Question: I am trying to mark a 'text' input box as in Javascript.
'''
<input id="edName" type="text" id="name">
'''
If the field is initially marked as 'required':
'''
<form>
<input id="edName" type="text" id="name" required><br>
<input type="submit" value="Search">
</form>
'''
when the user tries to submit they are given a validation error:

But now I want to set the 'required' attribute at , through Javascript:
'''
<form>
<input id="edName" type="text" id="name"><br>
<input type="submit" value="Search">
</form>
'''
with the corresponding script:
'''
//recommended W3C HTML5 syntax for boolean attributes
document.getElementById("edName").attributes["required"] = "";
'''
Except when I submit now, there is no validation check, no block.
What is the way to set an ?
<URL>
# What's the value of the attribute, you ask?
The HTML5 validation <URL> as a 'Boolean':
>
## 4.10.7.3.4 The required attribute
The 'required' attribute is a <URL>. When specified, the element is required.
There is a lot of hand-wringing about how to define a 'boolean' attribute. The HTML5 spec notes:
> The presence of a boolean attribute on an element represents the true value, and the absence of the attribute represents the false value.If the attribute is present, its value must either be the empty string or a value that is an ASCII case-insensitive match for the attribute's canonical name, with no leading or trailing whitespace.
This means that you can specify a 'required' attribute two different ways:
'''
edName.attributes.required = ""; //the empty string
edName.attributes.required = "required"; //the attribute's canonical name
'''
# But what is the value of the attribute really?
When you look at <URL>, you'll notice that if the 'required' attribute is defined in the markup:
'''
<input id="edName" type="text" id="name" required>
'''
Then the attribute's value is the empty string, nor the canonical name of the attribute:
'''
edName.attributes.required = [object Attr]
'''
That might lead to a solution.
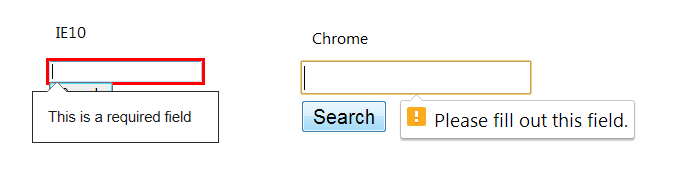
Answer: # Short version
'''
element.setAttribute("required", ""); //turns required on
element.required = true; //turns required on through reflected attribute
jQuery(element).attr('required', ''); //turns required on
$("#elementId").attr('required', ''); //turns required on
element.removeAttribute("required"); //turns required off
element.required = false; //turns required off through reflected attribute
jQuery(element).removeAttr('required'); //turns required off
$("#elementId").removeAttr('required'); //turns required off
if (edName.hasAttribute("required")) { } //check if required
if (edName.required) { } //check if required using reflected attribute
'''
# Long Version
Once T.J. Crowder managed to point out <URL>, i learned that following syntax is :
'''
element.attributes["name"] = value; //bad! Overwrites the HtmlAttribute object
element.attributes.name = value; //bad! Overwrites the HtmlAttribute object
value = element.attributes.name; //bad! Returns the HtmlAttribute object, not its value
value = element.attributes["name"]; //bad! Returns the HtmlAttribute object, not its value
'''
You go through 'element.getAttribute' and 'element.setAttribute':
'''
element.getAttribute("foo"); //correct
element.setAttribute("foo", "test"); //correct
'''
This is because the attribute actually contains a special object:
'''
element.attributes["foo"]; //returns HtmlAttribute object, not the value of the attribute
element.attributes.foo; //returns HtmlAttribute object, not the value of the attribute
'''
By setting an attribute value to "true", you are mistakenly setting it to a object, rather than the object it requires:
'''
element.attributes["foo"] = "true"; //error because "true" is not a HtmlAttribute object
element.setAttribute("foo", "true"); //error because "true" is not an HtmlAttribute object
'''
Conceptually the correct idea (expressed in a typed language), is:
'''
HtmlAttribute attribute = new HtmlAttribute();
attribute.value = "";
element.attributes["required"] = attribute;
'''
This is why:
- 'getAttribute(name)'- 'setAttribute(name, value)'
exist. They do the work on assigning the value to the HtmlAttribute object inside.
On top of this, some attribute are . This means that you can access them more nicely from Javascript:
'''
//Set the required attribute
//element.setAttribute("required", "");
element.required = true;
//Check the attribute
//if (element.getAttribute("required")) {...}
if (element.required) {...}
//Remove the required attribute
//element.removeAttribute("required");
element.required = false;
'''
What you want to do is mistakenly use the '.attributes' collection:
'''
element.attributes.required = true; //WRONG!
if (element.attributes.required) {...} //WRONG!
element.attributes.required = false; //WRONG!
'''
# Testing Cases
This led to testing around the use of a 'required' attribute, comparing the values returned through the attribute, and the reflected property
'''
document.getElementById("name").required;
document.getElementById("name").getAttribute("required");
'''
with results:
'''
HTML .required .getAttribute("required")
========================== =============== =========================
<input> false (Boolean) null (Object)
<input required> true (Boolean) "" (String)
<input required=""> true (Boolean) "" (String)
<input required="required"> true (Boolean) "required" (String)
<input required="true"> true (Boolean) "true" (String)
<input required="false"> true (Boolean) "false" (String)
<input required="0"> true (Boolean) "0" (String)
'''
Trying to access the '.attributes' collection directly is wrong. It returns the object that represents the DOM attribute:
'''
edName.attributes["required"] => [object Attr]
edName.attributes.required => [object Attr]
'''
This explains why you should never talk to the '.attributes' collect directly. You're not manipulating the of the attributes, but the objects that represent the attributes themselves.
# How to set required?
What's the correct way to set 'required' on an attribute? You have two choices, either the reflected , or through correctly setting the attribute:
'''
element.setAttribute("required", ""); //Correct
edName.required = true; //Correct
'''
Strictly speaking, any other value will "set" the attribute. But the definition of 'Boolean' attributes dictate that it should only be set to the empty string '""' to indicate . The following methods all work to the 'required' attribute,
but them:
'''
element.setAttribute("required", "required"); //valid, but not preferred
element.setAttribute("required", "foo"); //works, but silly
element.setAttribute("required", "true"); //Works, but don't do it, because:
element.setAttribute("required", "false"); //also sets required boolean to true
element.setAttribute("required", false); //also sets required boolean to true
element.setAttribute("required", 0); //also sets required boolean to true
'''
We already learned that trying to set the attribute directly is wrong:
'''
edName.attributes["required"] = true; //wrong
edName.attributes["required"] = ""; //wrong
edName.attributes["required"] = "required"; //wrong
edName.attributes.required = true; //wrong
edName.attributes.required = ""; //wrong
edName.attributes.required = "required"; //wrong
'''
# How to clear required?
The trick when trying to the 'required' attribute is that it's easy to accidentally turn it on:
'''
edName.removeAttribute("required"); //Correct
edName.required = false; //Correct
'''
With the invalid ways:
'''
edName.setAttribute("required", null); //WRONG! Actually turns required on!
edName.setAttribute("required", ""); //WRONG! Actually turns required on!
edName.setAttribute("required", "false"); //WRONG! Actually turns required on!
edName.setAttribute("required", false); //WRONG! Actually turns required on!
edName.setAttribute("required", 0); //WRONG! Actually turns required on!
'''
When using the reflected '.required' property, you can also use any values to turn it off, and truthy values to turn it on. But just stick to true and false for clarity.
# How to check for required?
Check for the presence of the attribute through the '.hasAttribute("required")' method:
'''
if (edName.hasAttribute("required"))
{
}
'''
You can also check it through the reflected '.required' property:
'''
if (edName.required)
{
}
'''